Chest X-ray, PA view. Patient: 45 years old, sex M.
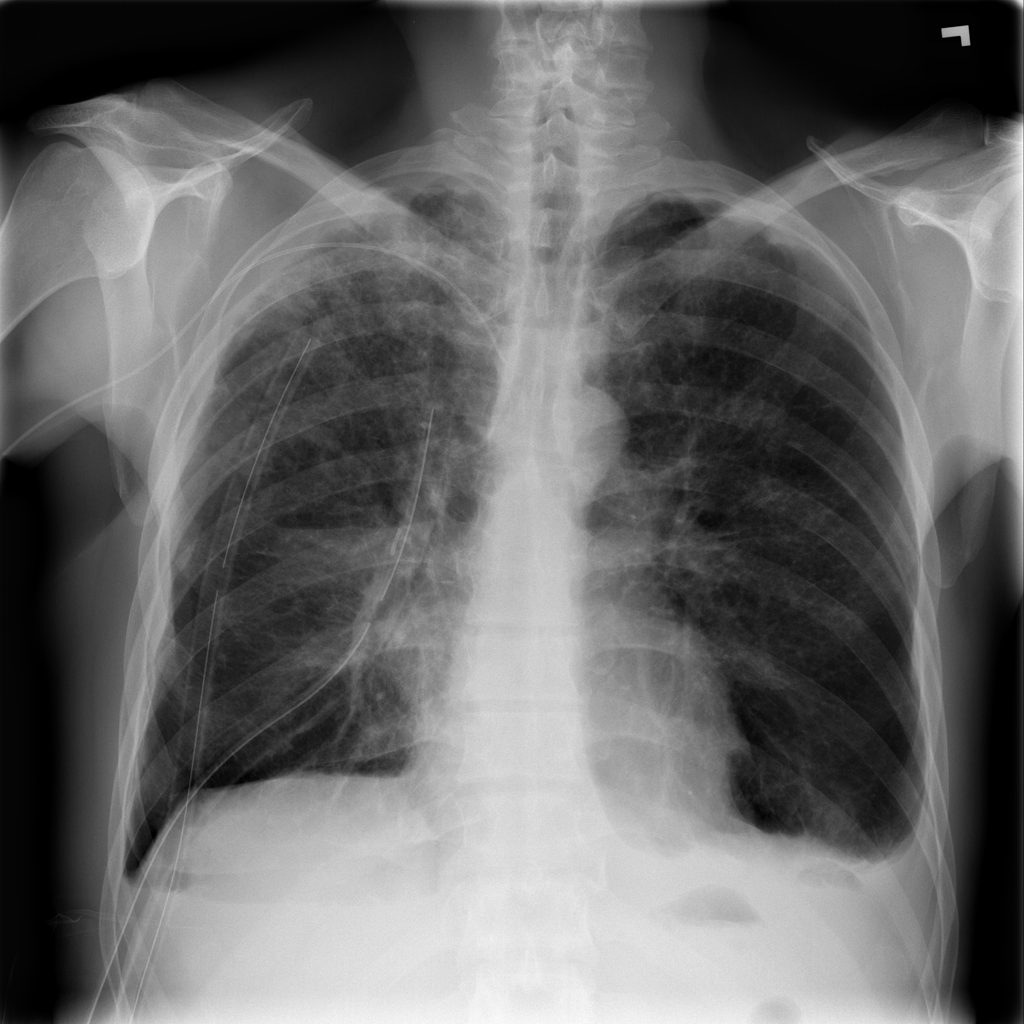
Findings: Effusion, Fibrosis, Pleural_Thickening